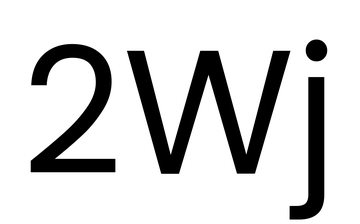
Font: Poppins-Regular